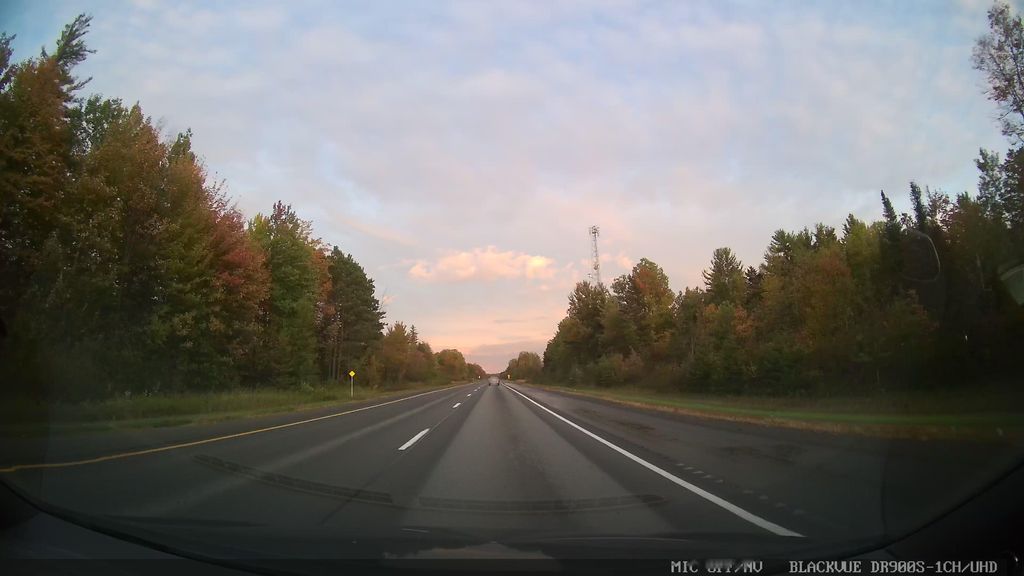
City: ottawa-gatineau